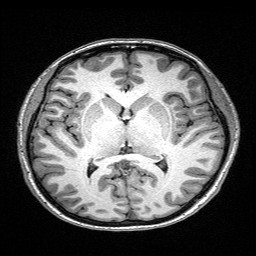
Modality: T1w
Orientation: coronal
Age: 29
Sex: female
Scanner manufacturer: siemens
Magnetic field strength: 3 T
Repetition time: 2.4 s
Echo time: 0.03 s